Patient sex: M
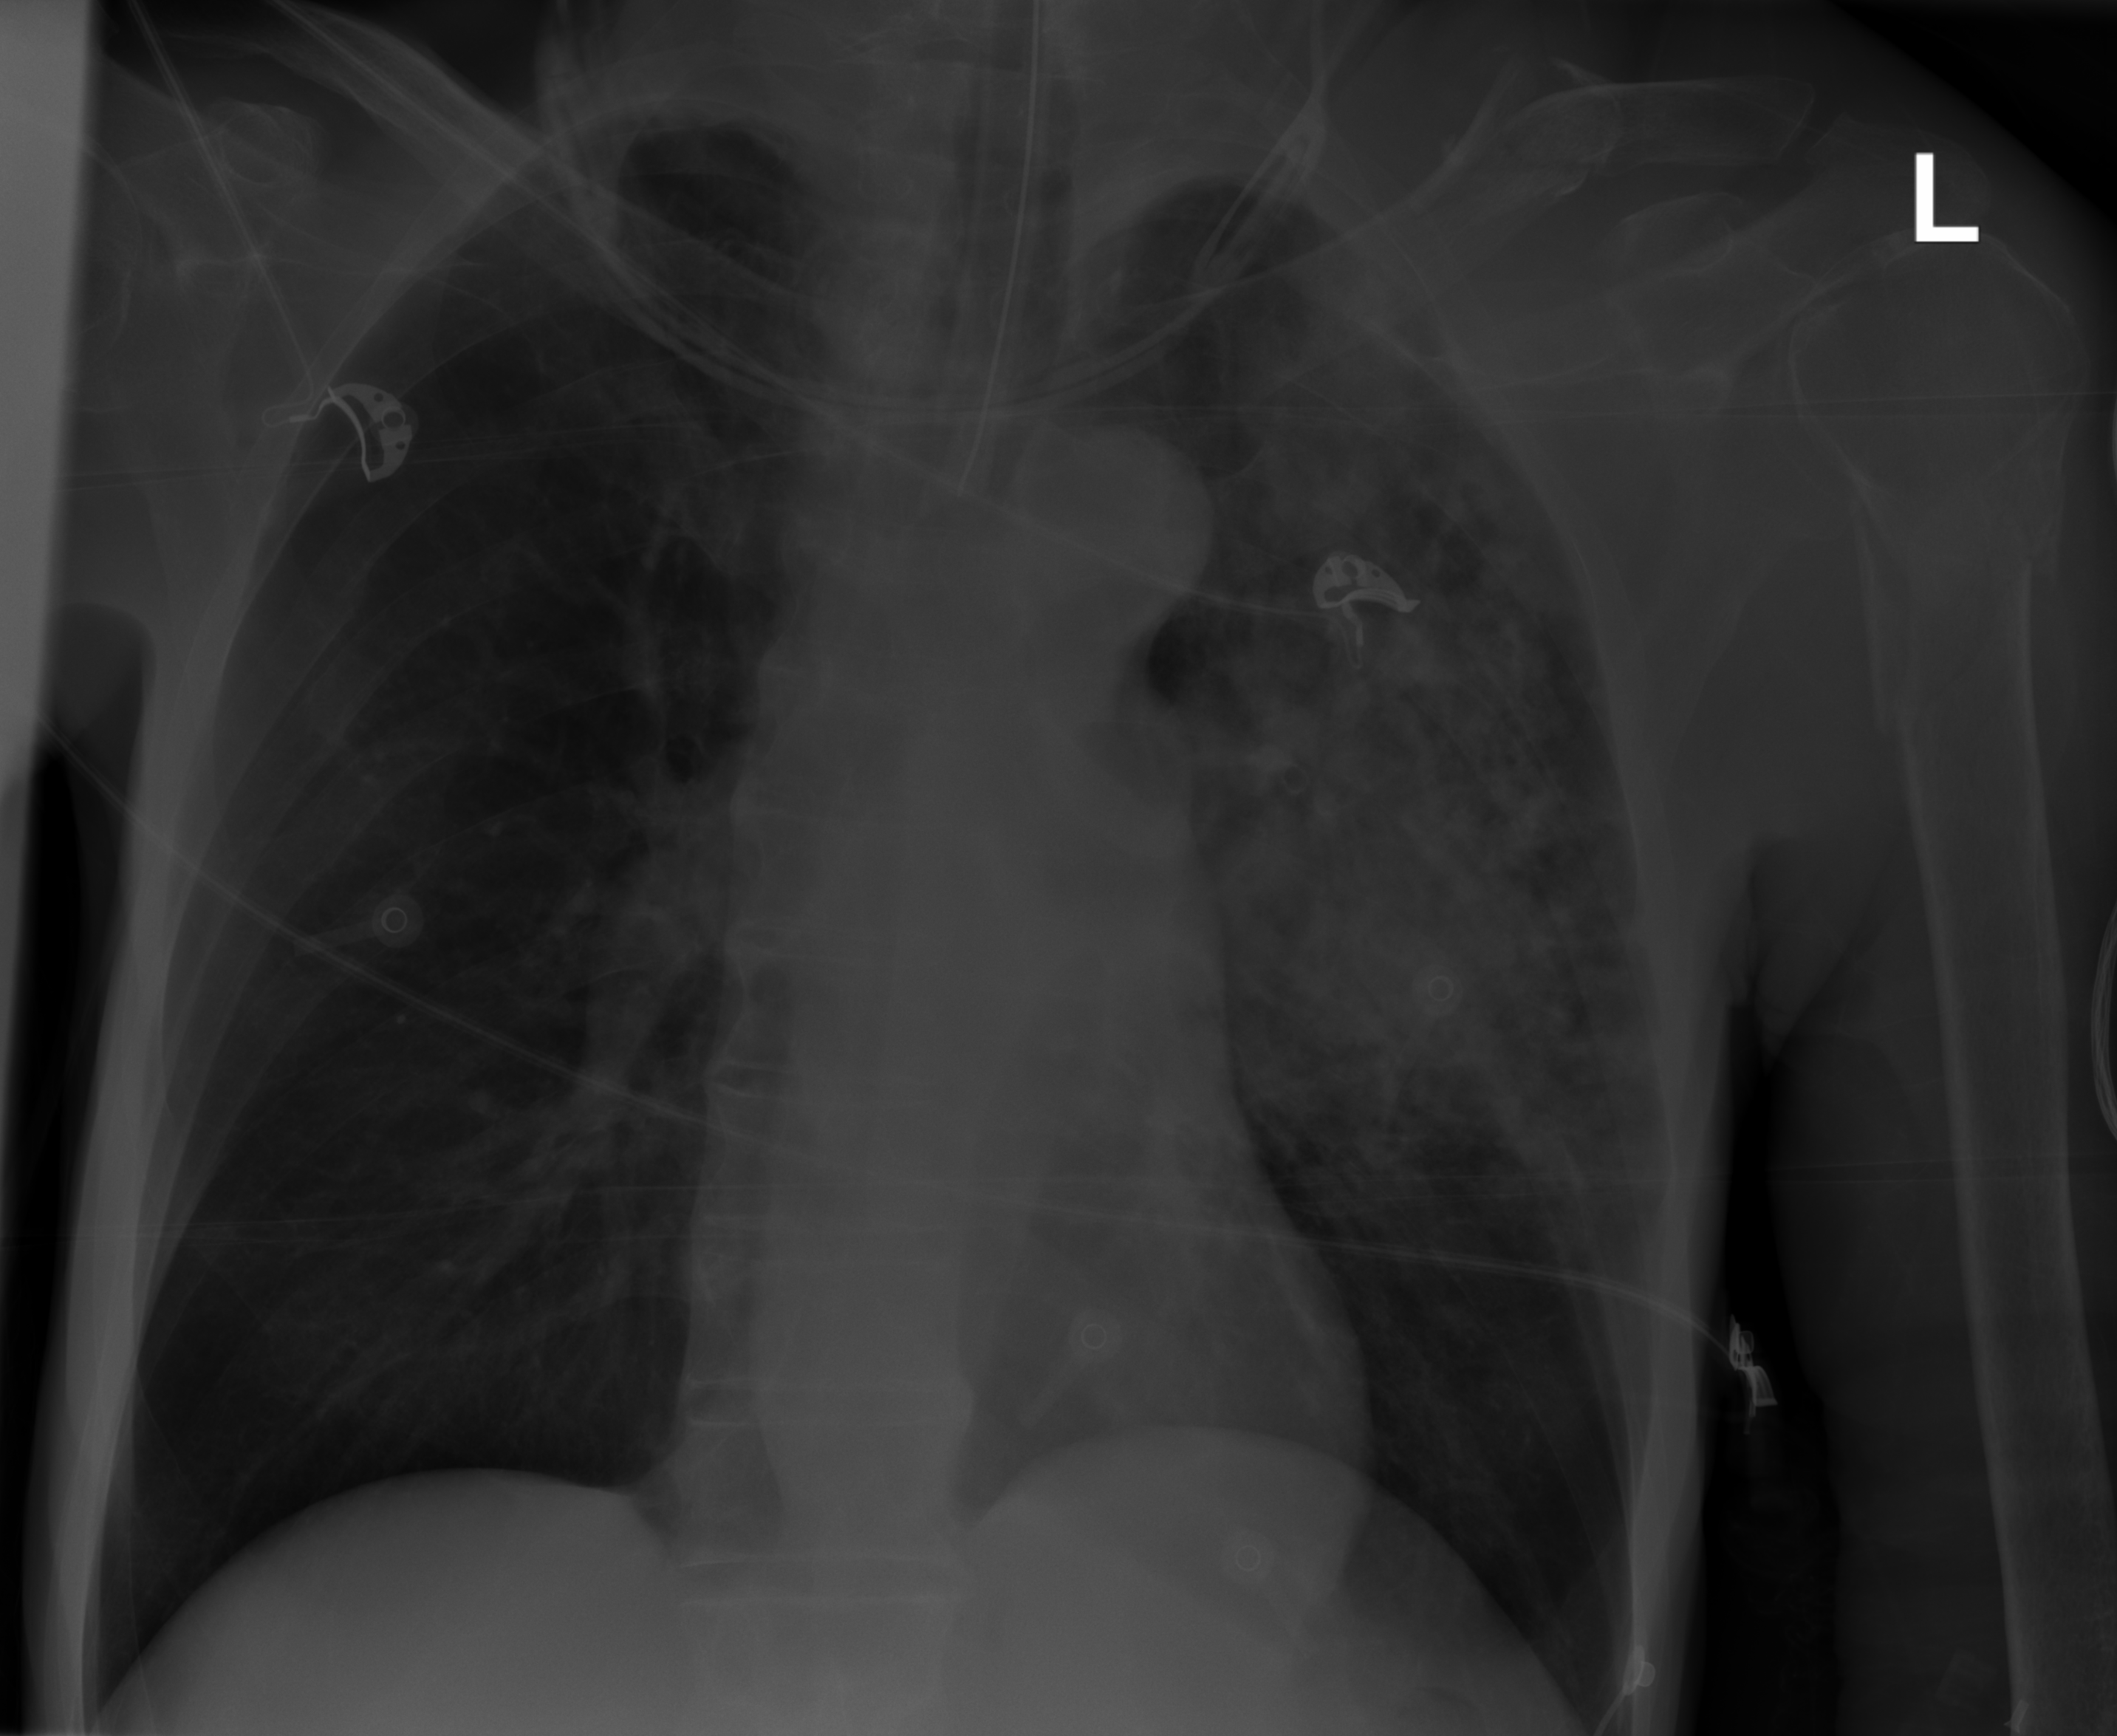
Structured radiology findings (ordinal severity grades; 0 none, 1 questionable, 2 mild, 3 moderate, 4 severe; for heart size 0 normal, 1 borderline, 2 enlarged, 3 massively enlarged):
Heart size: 1
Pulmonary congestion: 0
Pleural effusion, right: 0
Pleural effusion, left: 0
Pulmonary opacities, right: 0
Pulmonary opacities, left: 4
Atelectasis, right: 0
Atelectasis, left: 4